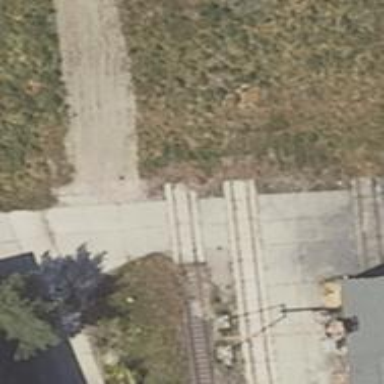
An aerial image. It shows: Yard for service or maintenance purposes.